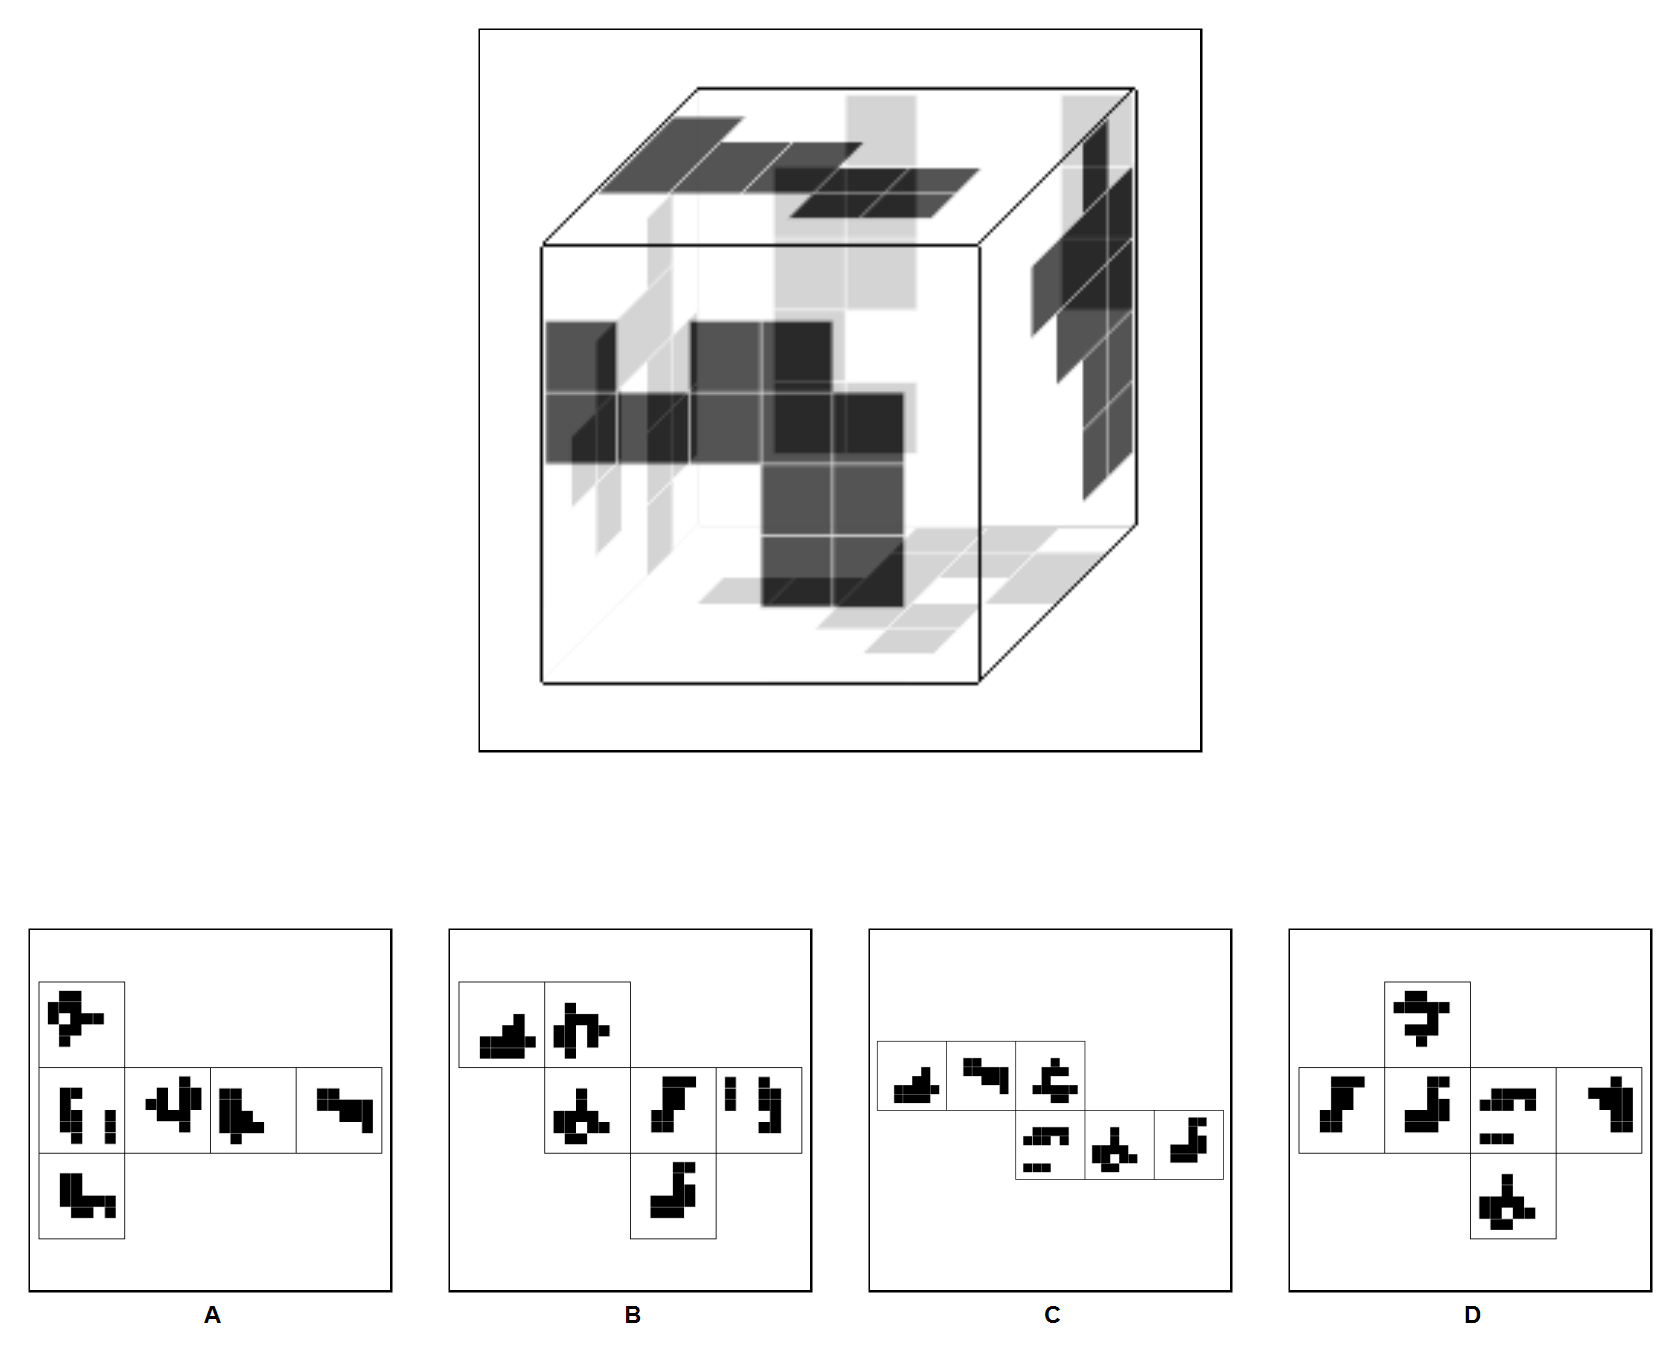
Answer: C